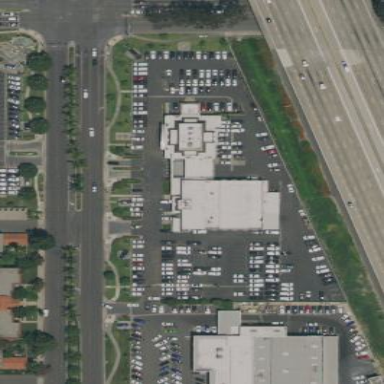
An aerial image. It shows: Building that houses car shop.